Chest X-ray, AP view. Patient: 56 years old, sex F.
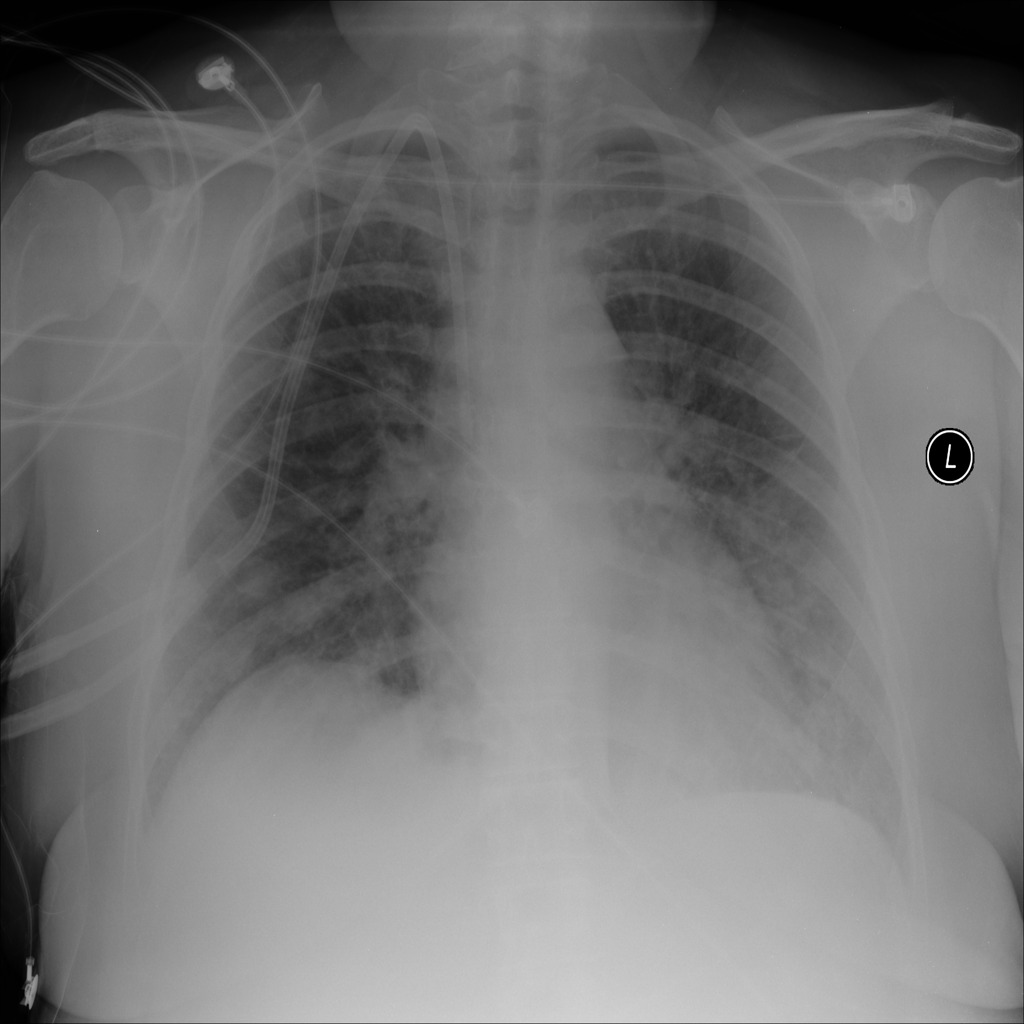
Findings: Edema, Infiltration, Pneumonia